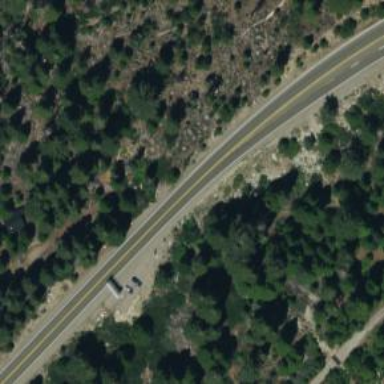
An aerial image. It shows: Asphalt trunk highway.